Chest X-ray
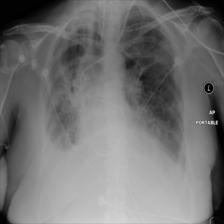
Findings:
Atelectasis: negative
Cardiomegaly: negative
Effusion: positive
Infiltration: negative
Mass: negative
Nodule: negative
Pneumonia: negative
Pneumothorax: negative
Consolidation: negative
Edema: negative
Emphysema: negative
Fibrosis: negative
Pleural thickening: negative
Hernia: negative